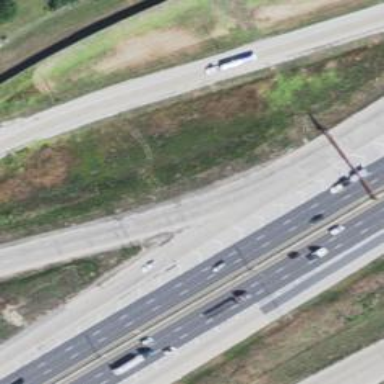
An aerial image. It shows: Asphalt motorway link.